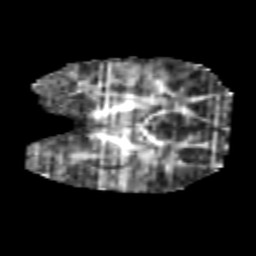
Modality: FA
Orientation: coronal
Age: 7
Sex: female
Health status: healthy